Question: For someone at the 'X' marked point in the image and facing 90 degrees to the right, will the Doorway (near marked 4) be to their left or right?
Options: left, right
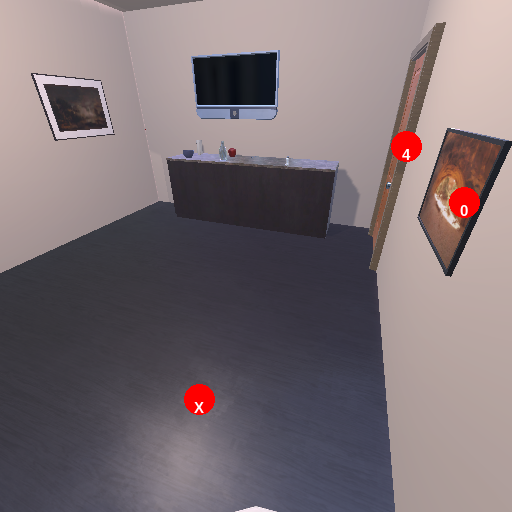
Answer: left